Current action and preconditions to check: path_clear

Your task: For each precondition in the list above, predict whether it will hold at this action.

Consider the current scene as observed from the mobile robot's camera, and analyze the predicted future states of all dynamic agents (e.g., people, animals, vehicles, or any moving entities) within the NEXT SECOND.

IMPORTANT: Only answer "very likely" if you are absolutely certain—based on strong, clear evidence—that a dynamic agent will violate the precondition in the predicted future state. Do NOT answer "very likely" for unlikely, ambiguous, or low-probability risks.

Ask yourself for each precondition: Is there a high probability, with clear and convincing evidence, that the predicted future states of any dynamic agent will interfere with the predicted future state of the currently executing action within the NEXT SECOND, causing that precondition to fail?

Assess the risk level based on these predictions. Use "likely" or "very likely" if motions create a clear risk of interference.

Use "neutral" or "improbable" if agents are nearby but their predicted paths are clearly diverging or non-conflicting.

Failure Risk Categories: "very improbable", "improbable", "neutral", "likely", "very likely"

Answer Format: Output ONLY the probability_of_failure value from these categories: "very improbable", "improbable", "neutral", "likely", "very likely"

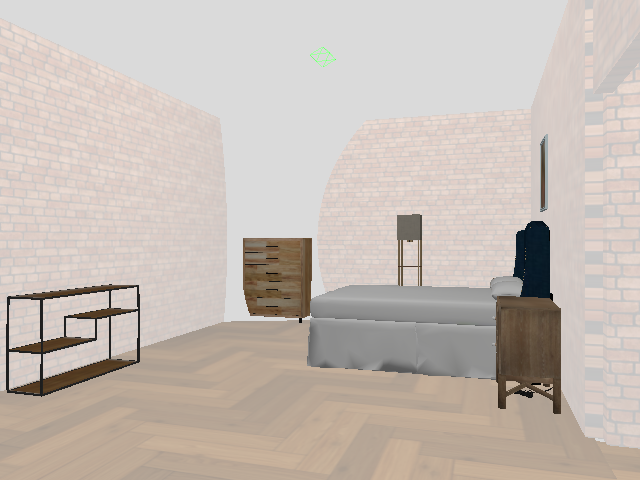

Answer: very improbable